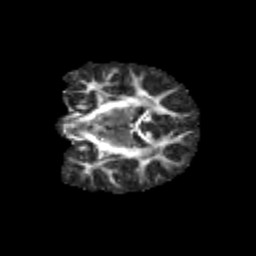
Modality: FA
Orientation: coronal
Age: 11
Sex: male
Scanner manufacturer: siemens
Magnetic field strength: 3 T
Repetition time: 3.8 s
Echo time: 0.07 s